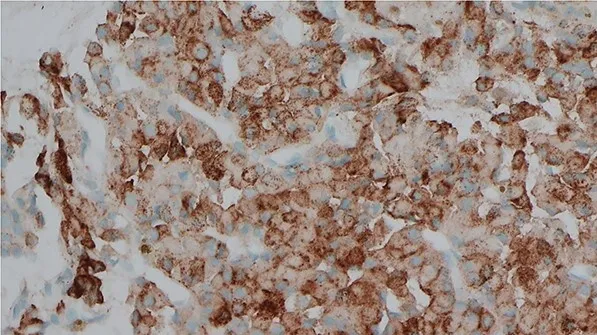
Immunocytochemical stain for PTH which is positive in the cells from EBUS biopsy.
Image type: pathology (immunostaining)